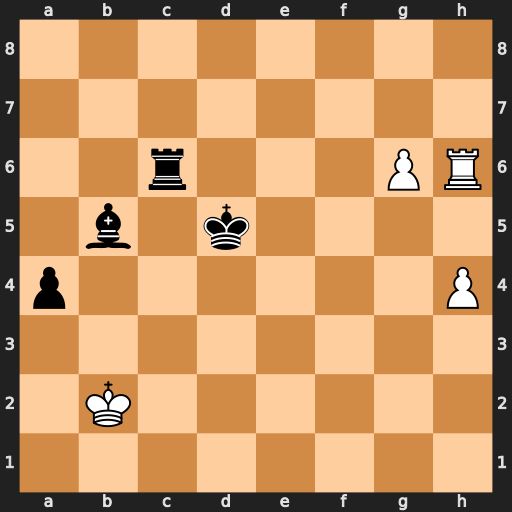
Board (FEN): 8/8/2r3PR/1b1k4/p6P/8/1K6/8
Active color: w
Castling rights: -
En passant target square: -
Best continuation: g7 a3+ Kb3